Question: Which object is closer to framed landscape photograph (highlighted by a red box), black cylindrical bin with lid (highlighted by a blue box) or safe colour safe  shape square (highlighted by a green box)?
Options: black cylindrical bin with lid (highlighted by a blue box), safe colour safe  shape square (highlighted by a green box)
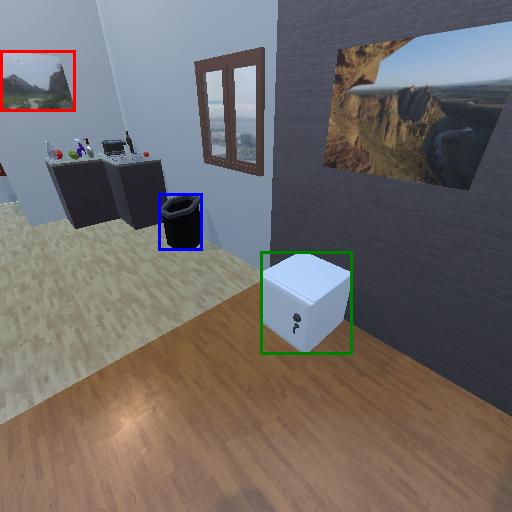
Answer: black cylindrical bin with lid (highlighted by a blue box)